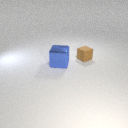
small brown rubber cube behind large blue metal cube